Question: This is a simple question, I came across a scenario which got me thinking about the way I have been debugging NUnit tests.
I have a class similar to this
'''
public class SomeClass {
public static bool SomeMethod(){
return true;
}
}
'''
Now I have a NUnit test like so
'''
[TestFixture]
public class UnitTests
{
[Test]
public void TestOne()
{
var retval = SomeClass.SomeMethod();
Assert.IsFalse(retval, "Test Failed");
}
}
'''
When I run the test in Debug I get this exception

Part of me is saying this is how it should be, in that NUnit would normally catch this exception as the failure, whereas the other part of me is saying no there should not be an exception here the test should just fail?
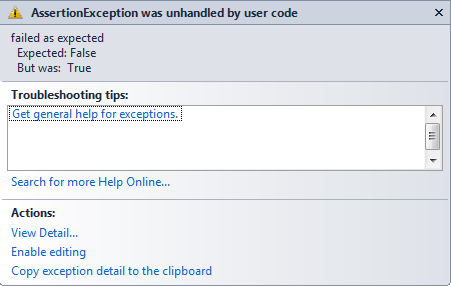
Answer: Using 'Assert.IsFalse' is expecting False.
You can use 'Assert.IsTrue' or 'Assert.AreEqual(true, retval)'.
From <URL>.
> Assert.IsFalse Method - Verifies that a specified condition is false.